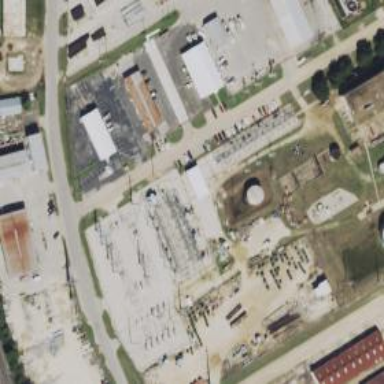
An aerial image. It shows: Switch used for power control.